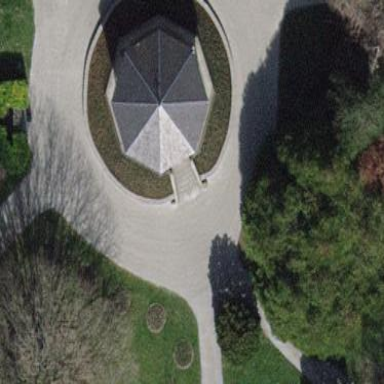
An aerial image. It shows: Park with pyramidal green roof.